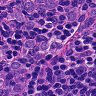
Metastatic tissue present: yes